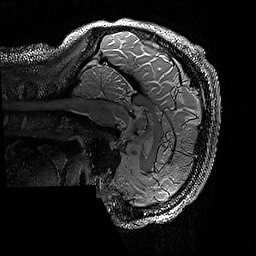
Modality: T2w
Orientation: sagittal
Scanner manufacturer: siemens
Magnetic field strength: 3 T
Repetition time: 3.2 s
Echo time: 0.428 s